Question: I'm trying to separate 1 column into 2 columns in a database table that I have. I've found questions on here that give you direction in terms of SELECTing the data, but not doing the insert itself.

As is clear from the picture above, I'm trying to separate ID into first and second. Can someone give me a hand in doing the insert? I have the SELECT statement as follows:
'''
SELECT
CASE WHEN CHARINDEX('.',id) > 0
THEN SUBSTRING(id,1,2)
ELSE id end first,
CASE WHEN CHARINDEX('.',id)>0
THEN SUBSTRING(id,CHARINDEX('.',id)+1,len(id))
ELSE NULL END second
FROM fruit
'''
[EDIT: there are other columns in the table]
Thanks for taking a look!
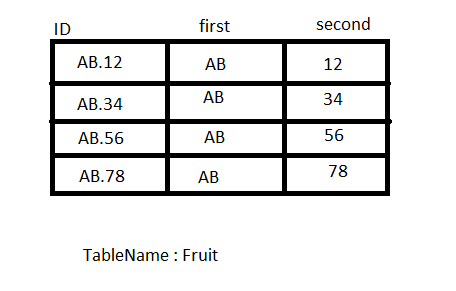
Answer: I think what you're looking for here is an UPDATE rather than an INSERT (whereas the rows your trying to set this data for already exist...INSERT would create an entirely new row).
'''
UPDATE fruit
SET first = CASE WHEN CHARINDEX('.',id) > 0 THEN SUBSTRING(id,1,2)
ELSE id
END,
second = CASE WHEN CHARINDEX('.',id)>0 THEN SUBSTRING(id,CHARINDEX('.',id)+1,len(id))
ELSE NULL
END
'''